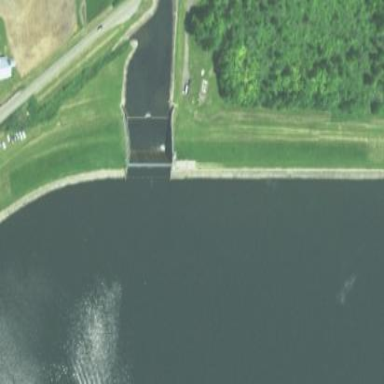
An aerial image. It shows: Dam across waterway.